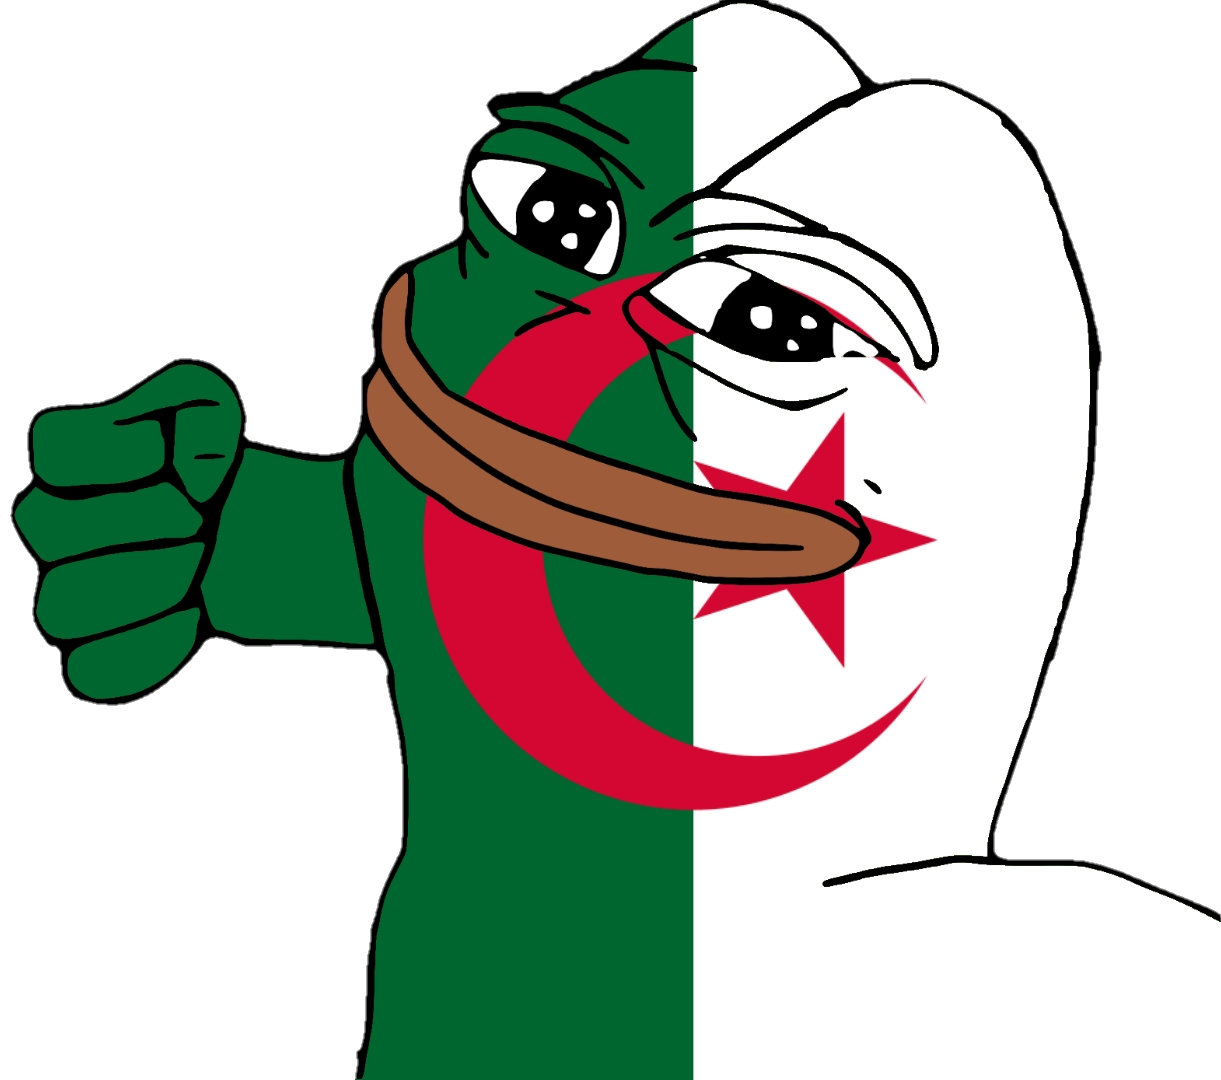
Label: 5_Pepe